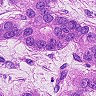
Metastatic tissue present: yes